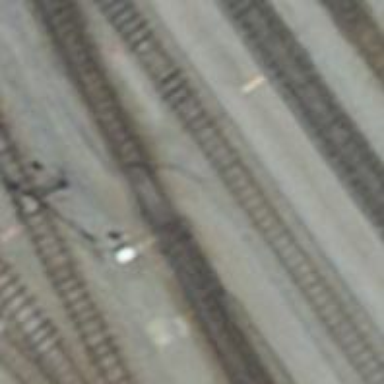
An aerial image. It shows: Narrow-gauge railway siding with contact lines for electrification.